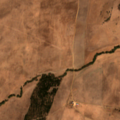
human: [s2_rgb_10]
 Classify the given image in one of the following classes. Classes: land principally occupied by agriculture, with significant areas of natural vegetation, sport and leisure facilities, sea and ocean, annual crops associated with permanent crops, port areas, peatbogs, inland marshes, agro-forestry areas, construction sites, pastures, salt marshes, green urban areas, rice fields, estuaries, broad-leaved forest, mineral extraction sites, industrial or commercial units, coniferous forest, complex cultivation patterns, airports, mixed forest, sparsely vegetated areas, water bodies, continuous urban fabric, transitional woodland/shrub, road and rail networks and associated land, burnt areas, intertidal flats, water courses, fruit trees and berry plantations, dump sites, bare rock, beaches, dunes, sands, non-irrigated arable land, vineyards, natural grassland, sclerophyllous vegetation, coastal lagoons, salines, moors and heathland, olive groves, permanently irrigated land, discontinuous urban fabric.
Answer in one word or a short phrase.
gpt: non-irrigated arable land